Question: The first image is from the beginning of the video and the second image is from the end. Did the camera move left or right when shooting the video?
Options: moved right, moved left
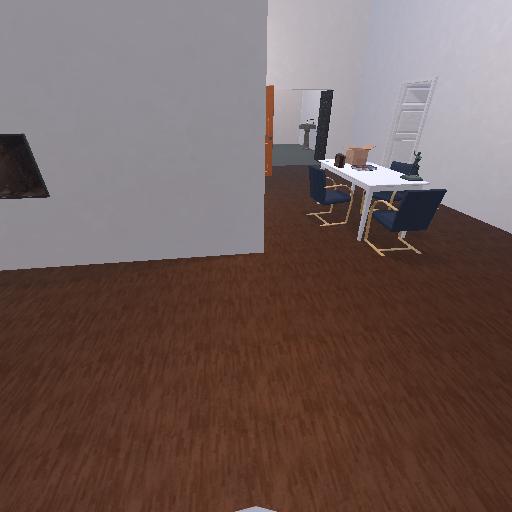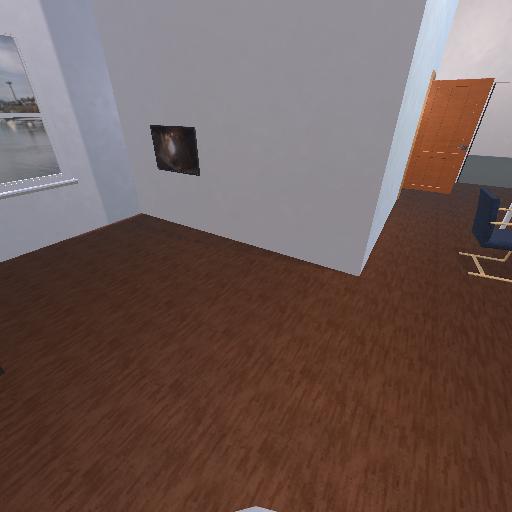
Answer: moved right